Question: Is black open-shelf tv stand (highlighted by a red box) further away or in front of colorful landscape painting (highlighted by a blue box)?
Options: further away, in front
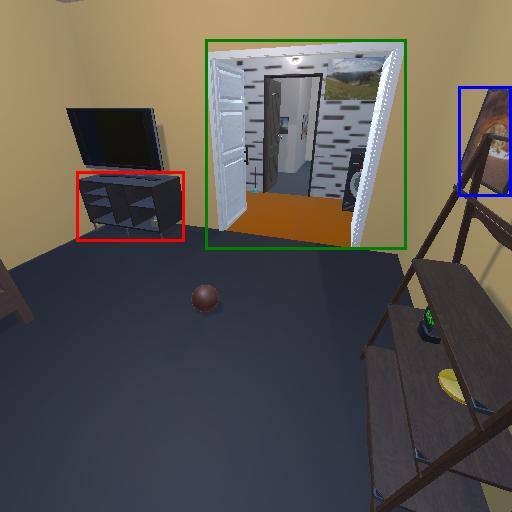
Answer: further away